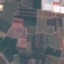
Land use / land cover class: PermanentCrop